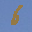
Label: 6